Question: I am developing a chat type application. I am using two different nine patches for chat bubble main message and responses. The problem I am facing is to automatically wrapping the widths of the bubbles according to the message length. Following is my main layout:
'''
<RelativeLayout
android:orientation="vertical"
android:layout_width="wrap_content"
android:layout_height="0dp"
android:layout_weight="1"
>
<ListView android:id="@+id/list"
android:layout_width="wrap_content"
android:layout_height="fill_parent"
android:stackFromBottom="true"
android:transcriptMode="alwaysScroll"
android:cacheColorHint="#<PHONE>"
android:listSelector="@android:color/transparent"
android:divider="@null"
/>
</RelativeLayout>
<LinearLayout android:id="@+id/footer" android:layout_width="fill_parent"
android:layout_height="wrap_content" android:orientation="horizontal"
android:gravity="bottom" style="@android:style/ButtonBar">
<Button
android:id="@+id/stt_button"
android:layout_width="45dp"
android:layout_height="50dp"
android:background="@drawable/microphone"
/>
<EditText android:id="@+id/chat_msg"
android:inputType="text"
android:layout_width="0dp"
android:layout_height="40dp"
android:layout_weight="1" />
<Button android:id="@+id/send_button"
android:layout_width="wrap_content"
android:layout_height="40dp"
android:layout_gravity="center_vertical"
android:text="@string/send_button" />
</LinearLayout>
</LinearLayout>
'''
This is my list_item layout:
'''
<LinearLayout xmlns:android="http://schemas.android.com/apk/res/android"
android:orientation="horizontal"
android:layout_width="wrap_content" android:weightSum="1.0"
android:layout_weight="1" android:layout_height="wrap_content">
<LinearLayout
android:id="@+id/linearLayoutLeft"
android:layout_width="0dp"
android:layout_weight="0.8"
android:layout_height="wrap_content">
<RelativeLayout
android:id="@+id/relativeLayoutLeft"
android:layout_width="wrap_content"
android:layout_height="wrap_content">
<TextView
android:id="@+id/lefttext"
android:layout_width="wrap_content"
android:gravity="top"
android:layout_height="wrap_content"
android:paddingLeft="10dip"
android:paddingRight="10dip"
android:paddingTop="5dip"
android:layout_alignParentLeft="true">
</TextView>
</RelativeLayout>
</LinearLayout>
<LinearLayout
android:id="@+id/linearLayoutRight"
android:layout_width="0dp"
android:layout_weight="0.8"
android:layout_height="wrap_content">
<RelativeLayout
android:id="@+id/relativeLayoutRight"
android:layout_width="wrap_content"
android:layout_height="wrap_content">
<TextView
android:id="@+id/righttext"
android:layout_width="wrap_content"
android:layout_height="wrap_content"
android:paddingLeft="10dip"
android:paddingRight="10dip"
android:paddingTop="5dip"
android:layout_alignParentRight="true"
android:layout_alignParentTop="true">
</TextView>
</RelativeLayout>
</LinearLayout>
'''
This is the code inside the getView method of my custom array adapter:
'''
View view = convertView;
if(view == null){
view = mInflater.inflate(R.layout.list_item, null);
}
Resources res = getContext().getResources();
Drawable bubblesChat = res.getDrawable(R.drawable.bubbles_chat);
Drawable bubblesResponse = res.getDrawable(R.drawable.bubbles_response);
TextView left = (TextView) view.findViewById(R.id.lefttext);
TextView right = (TextView) view.findViewById(R.id.righttext);
View leftLayout = view.findViewById(R.id.relativeLayoutLeft);
View rightLayout = view.findViewById(R.id.relativeLayoutRight);
LinearLayout linearLeft = (LinearLayout) view.findViewById(R.id.linearLayoutLeft);
LinearLayout linearRight = (LinearLayout) view.findViewById(R.id.linearLayoutRight);
LayoutParams leftParams = (LayoutParams) linearLeft.getLayoutParams();
LayoutParams rightParams = (LayoutParams) linearRight.getLayoutParams();
String txt = super.getItem(position);
if(txt.startsWith("s:")) {
left.setText(getItem(position));
leftLayout.setBackgroundDrawable(bubblesChat);
leftParams.weight = 0.8f;
linearLeft.setLayoutParams(leftParams);
rightParams.weight = 0.2f;
linearRight.setLayoutParams(rightParams);
right.setText("");
rightLayout.setBackgroundDrawable(null);
} else {
right.setText(getItem(position));
rightLayout.setBackgroundDrawable(bubblesResponse);
rightParams.weight = 0.8f;
linearRight.setLayoutParams(rightParams);
leftParams.weight = 0.2f;
linearLeft.setLayoutParams(leftParams);
left.setText("");
leftLayout.setBackgroundDrawable(null);
}
return view;
'''
All I am getting from this setup is like the following (note the empty spaces in front of the right bubbles:

You can see that the right hand side bubbles are not wrapping the width according to the text size. I understand why this is happening - I am assigning weight of 0.8 to the current chat message bubble (may be left of right) and 0.2 to the rest. When the current message is from left bubble it works fine as it is draw first as 0.8 weight with wrap_content. But when the right bubble is the current message, the left bubble got drawn first and have a fixed width of 0.2, hence the right one always gets 0.8 irrespective of wrap_content. How can I fix this? All I want is to get the bubbles according to the text width and aligned either left or right. I can ditch my current way altogether if you can suggest a better way to do this correctly.
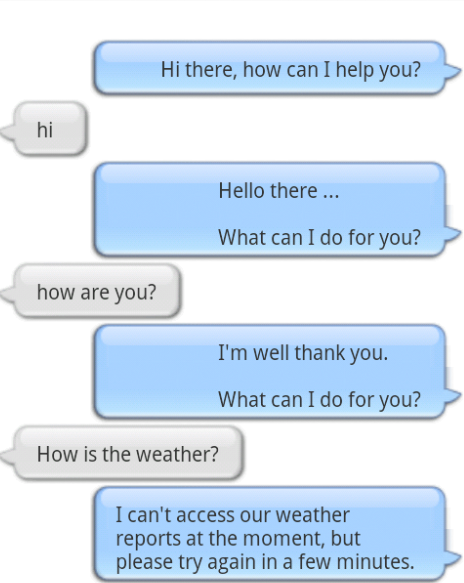
Answer: When I first posted this question, I just started Android programming. The problem was I overly complicated my layout definitions and code. Now that I simplified my layout hierarchy, I have achieved what I wanted and without using any layout weight and with a lot simple code/configuration. Here I am posting my updated code snippets.
My Main layout now:
'''
<LinearLayout xmlns:android="http://schemas.android.com/apk/res/android"
android:orientation="vertical"
android:layout_width="wrap_content"
android:layout_height="fill_parent">
<ListView android:id="@+id/list"
android:layout_width="fill_parent"
android:layout_height="0dip"
android:layout_weight="1"
android:stackFromBottom="true"
android:transcriptMode="alwaysScroll"
android:cacheColorHint="#<PHONE>"
android:listSelector="@android:color/transparent"
android:divider="@null"/>
<LinearLayout android:id="@+id/footer" android:layout_width="fill_parent"
android:layout_height="wrap_content" android:orientation="horizontal"
android:gravity="bottom" style="@android:style/ButtonBar">
<Button android:id="@+id/stt_button"
android:layout_width="45dp"
android:layout_height="50dp"
android:background="@drawable/microphone"/>
<EditText android:id="@+id/chat_msg"
android:inputType="text"
android:layout_width="0dp"
android:layout_height="40dp"
android:layout_weight="1" />
<Button android:id="@+id/send_button"
android:layout_width="wrap_content"
android:layout_height="40dp"
android:layout_gravity="center_vertical"
android:text="@string/send_button" />
</LinearLayout>
</LinearLayout>
'''
List item layout:
'''
<?xml version="1.0" encoding="utf-8"?>
<RelativeLayout xmlns:android="http://schemas.android.com/apk/res/android"
android:layout_width="wrap_content" android:weightSum="1.0"
android:layout_weight="1" android:layout_height="wrap_content">
<TextView android:id="@+id/lefttext"
android:layout_width="wrap_content"
android:layout_height="wrap_content"
android:layout_marginLeft="10dip"
android:layout_marginRight="10dip"
android:layout_marginTop="10dip"
android:layout_marginBottom="5dip"
android:layout_alignParentLeft="true"
android:maxWidth="250dip"/>
<TextView
android:id="@+id/righttext"
android:layout_width="wrap_content"
android:layout_height="wrap_content"
android:layout_marginLeft="10dip"
android:layout_marginRight="10dip"
android:layout_marginTop="10dip"
android:layout_marginBottom="5dip"
android:layout_alignParentRight="true"
android:maxWidth="250dip"/>
</RelativeLayout>
'''
This is the code inside the getView method of my custom array adapter:
'''
View view = convertView;
if(view == null){
view = mInflater.inflate(R.layout.list_item, null);
}
Resources res = getContext().getResources();
Drawable bubblesChat = res.getDrawable(R.drawable.bubbles_chat);
Drawable bubblesResponse = res.getDrawable(R.drawable.bubbles_response);
TextView left = (TextView) view.findViewById(R.id.lefttext);
TextView right = (TextView) view.findViewById(R.id.righttext);
String txt = super.getItem(position);
if(txt.startsWith("s:")) {
left.setText(getItem(position));
left.setBackgroundDrawable(bubblesChat);
right.setText("");
right.setBackgroundDrawable(null);
} else {
right.setText(getItem(position));
right.setBackgroundDrawable(bubblesResponse);
left.setText("");
left.setBackgroundDrawable(null);
}
return view;
'''